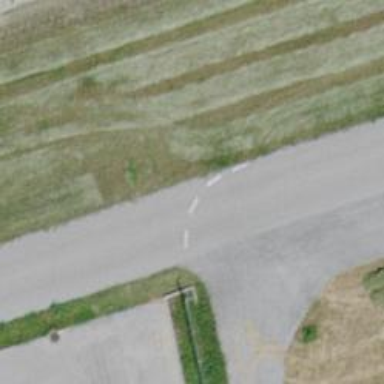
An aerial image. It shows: Road with "give way" sign.